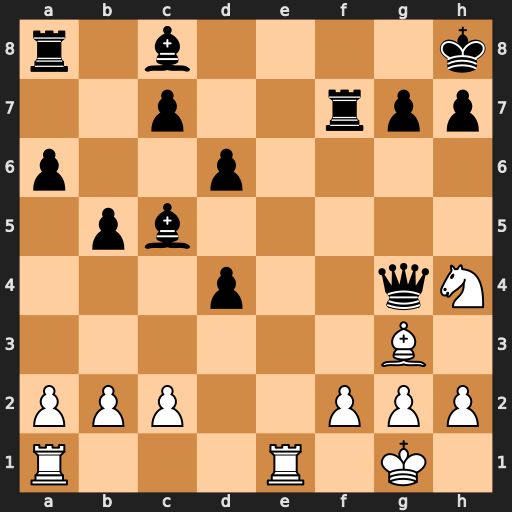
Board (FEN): r1b4k/2p2rpp/p2p4/1pb5/3p2qN/6B1/PPP2PPP/R3R1K1
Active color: w
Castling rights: -
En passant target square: -
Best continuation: Re8+ Rf8 Rxf8#